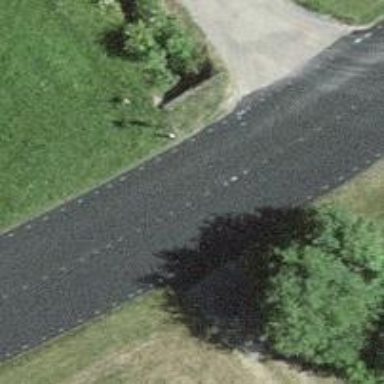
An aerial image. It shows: Bus stop along the road.